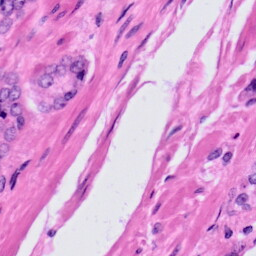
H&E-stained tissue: Prostate